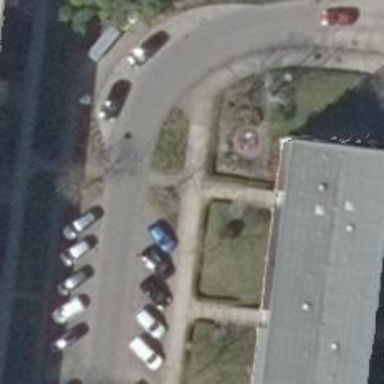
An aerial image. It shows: Sidewalk.